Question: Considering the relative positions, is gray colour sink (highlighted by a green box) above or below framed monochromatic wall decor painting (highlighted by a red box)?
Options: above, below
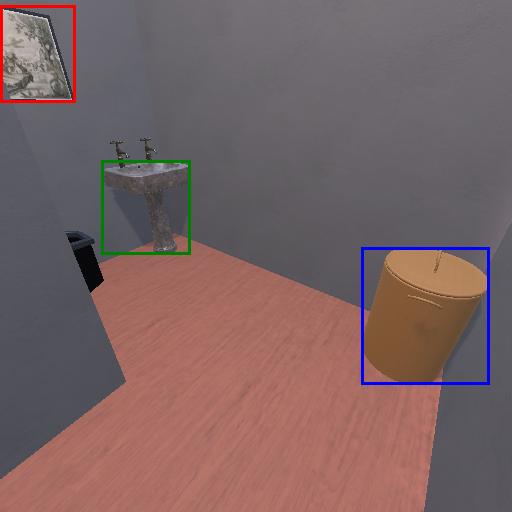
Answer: above